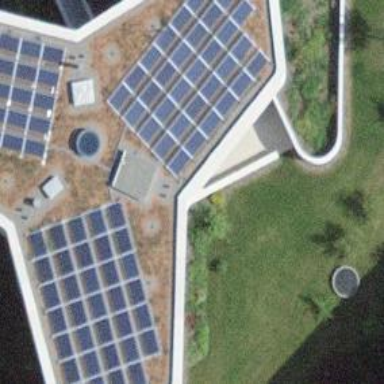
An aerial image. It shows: Solar power generator.